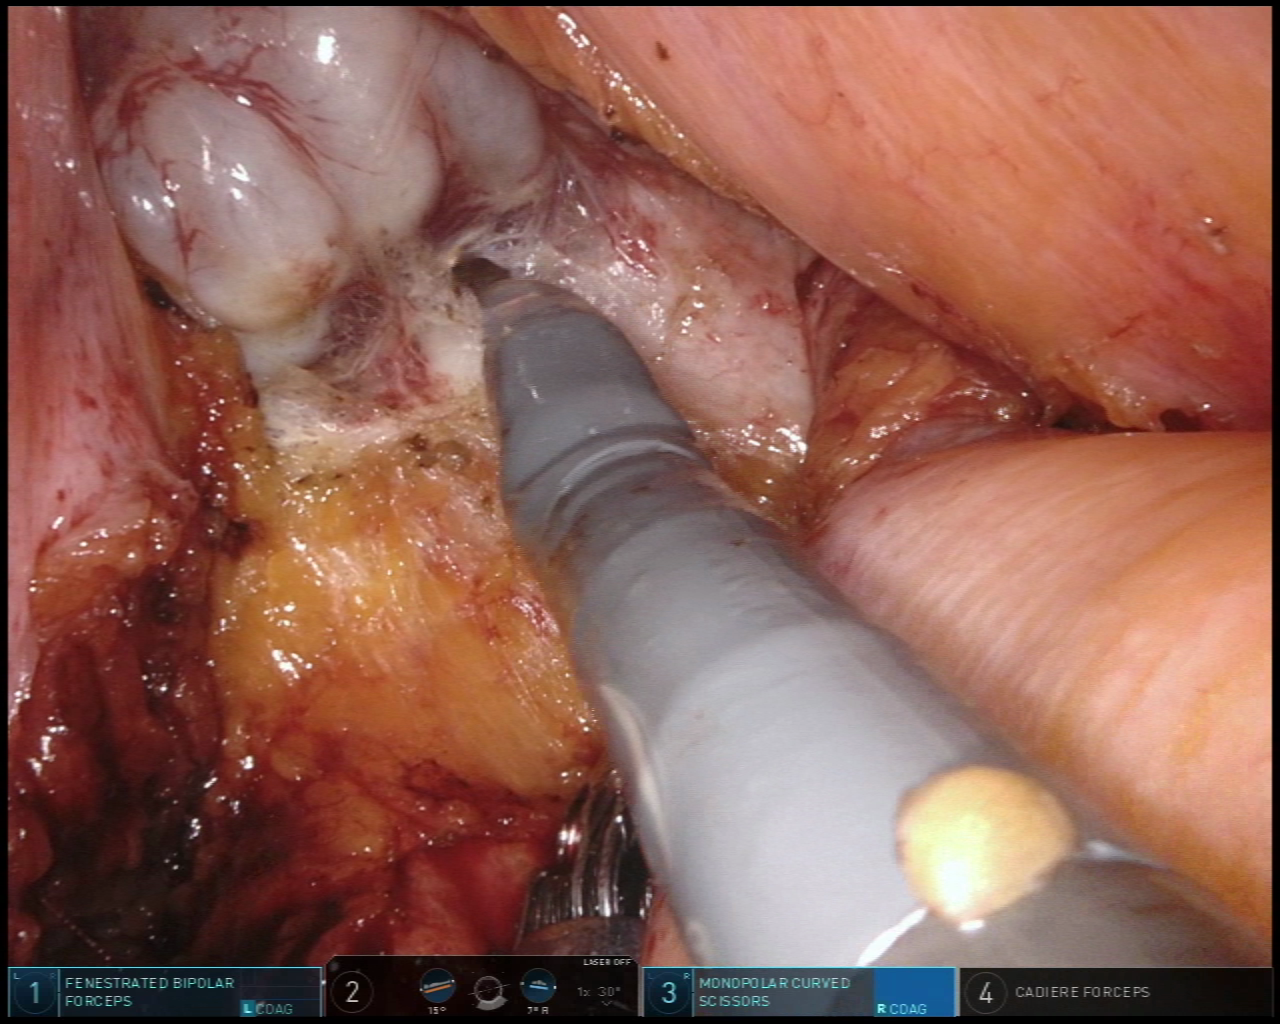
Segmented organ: vesicular_glands
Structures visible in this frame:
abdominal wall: no
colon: no
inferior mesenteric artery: no
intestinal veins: no
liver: no
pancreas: no
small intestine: no
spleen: no
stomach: no
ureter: no
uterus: no
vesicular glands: yes